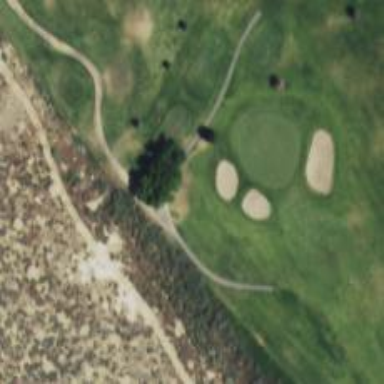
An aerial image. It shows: Path designated for golf carts.